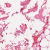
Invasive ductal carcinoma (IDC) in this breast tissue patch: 0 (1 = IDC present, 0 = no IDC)